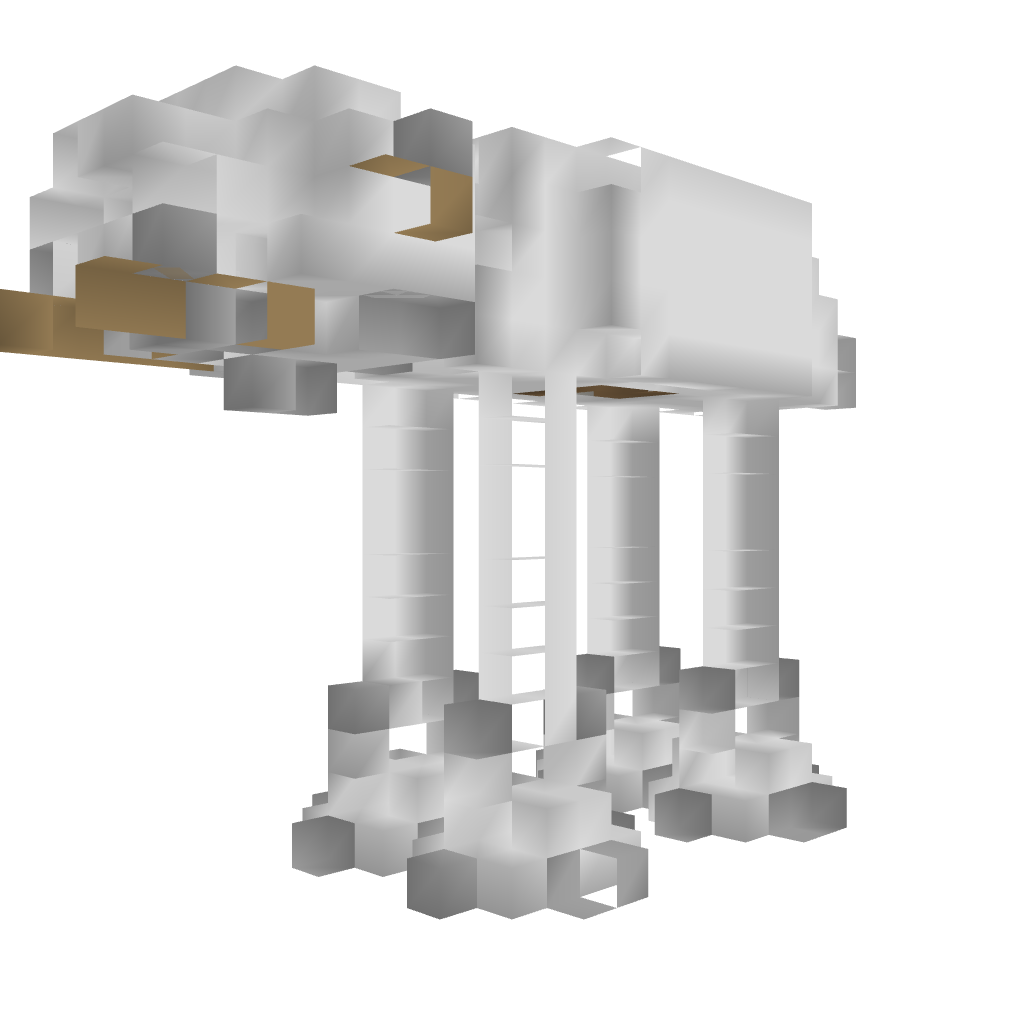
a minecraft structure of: AT-AT (Small)